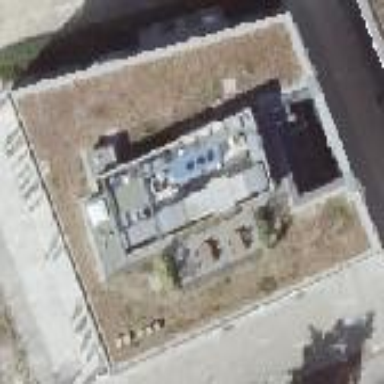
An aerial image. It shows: Office building with flat roof.